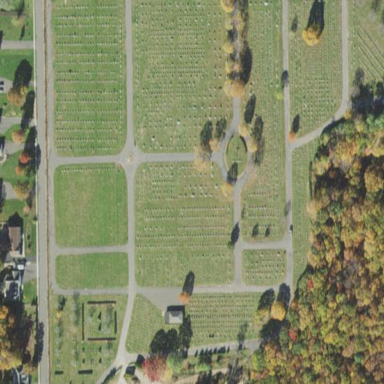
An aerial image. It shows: Cemetery area categorized as "Cemetery".